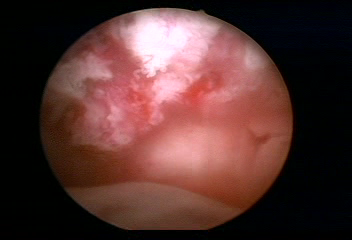
Modality: WLC
Class: Malignant
Subclass: LowGradePapillary
Lesion: L1
Stage: Ta
Morphology: Papillary
Bladder cancer association: Yes
Annotated structures: Tumor